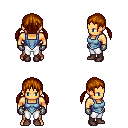
a pixel art fantasy rpg character, male body template, human, tanned skin, blue vest, white pants, brunette twin-tailed hairstyle, metal gloves, maroon shoes, four views (front, back, left, right), 2x2 character sprite sheet, small pixel art, hard edges, no anti-aliasing